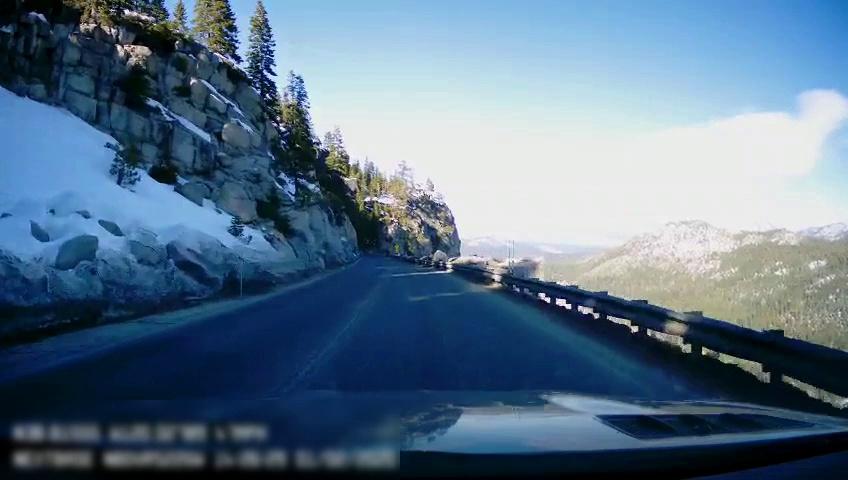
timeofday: Day
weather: Snowy
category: Drivable Space
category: Lanes | Current Lane